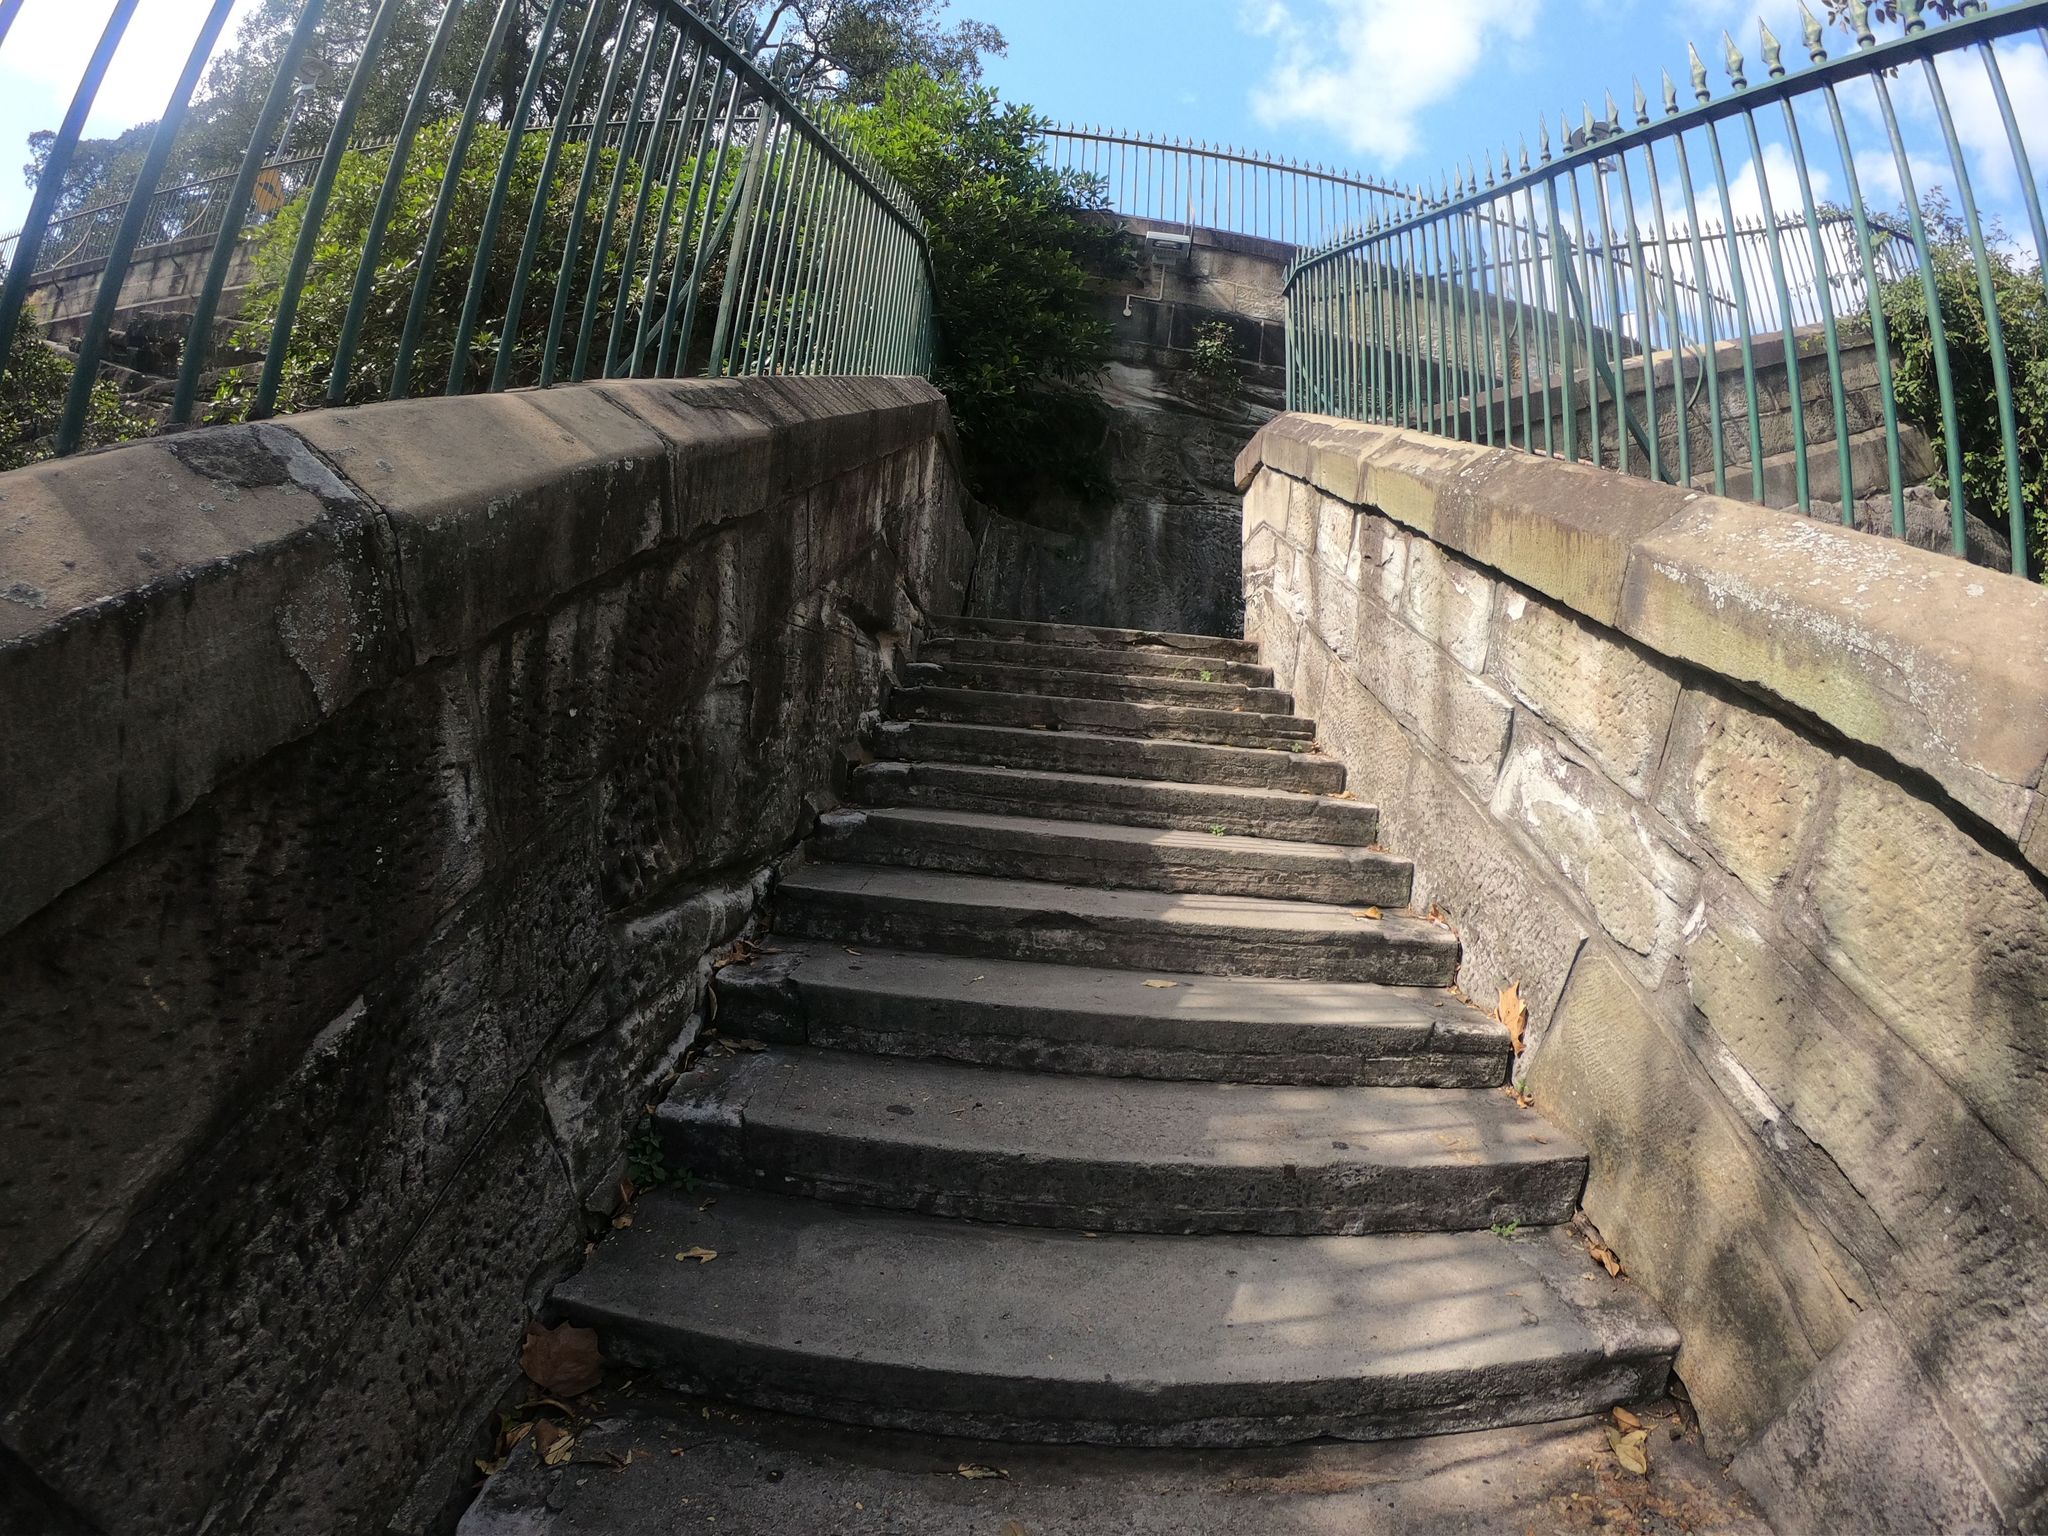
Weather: clear
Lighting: day
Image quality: good
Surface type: walking surface
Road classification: steps
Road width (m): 1.8
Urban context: urban centre
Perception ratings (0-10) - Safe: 3.13, Lively: 3.01, Beautiful: 7.18, Boring: 3.07, Depressing: 4.47, Wealthy: 3.83